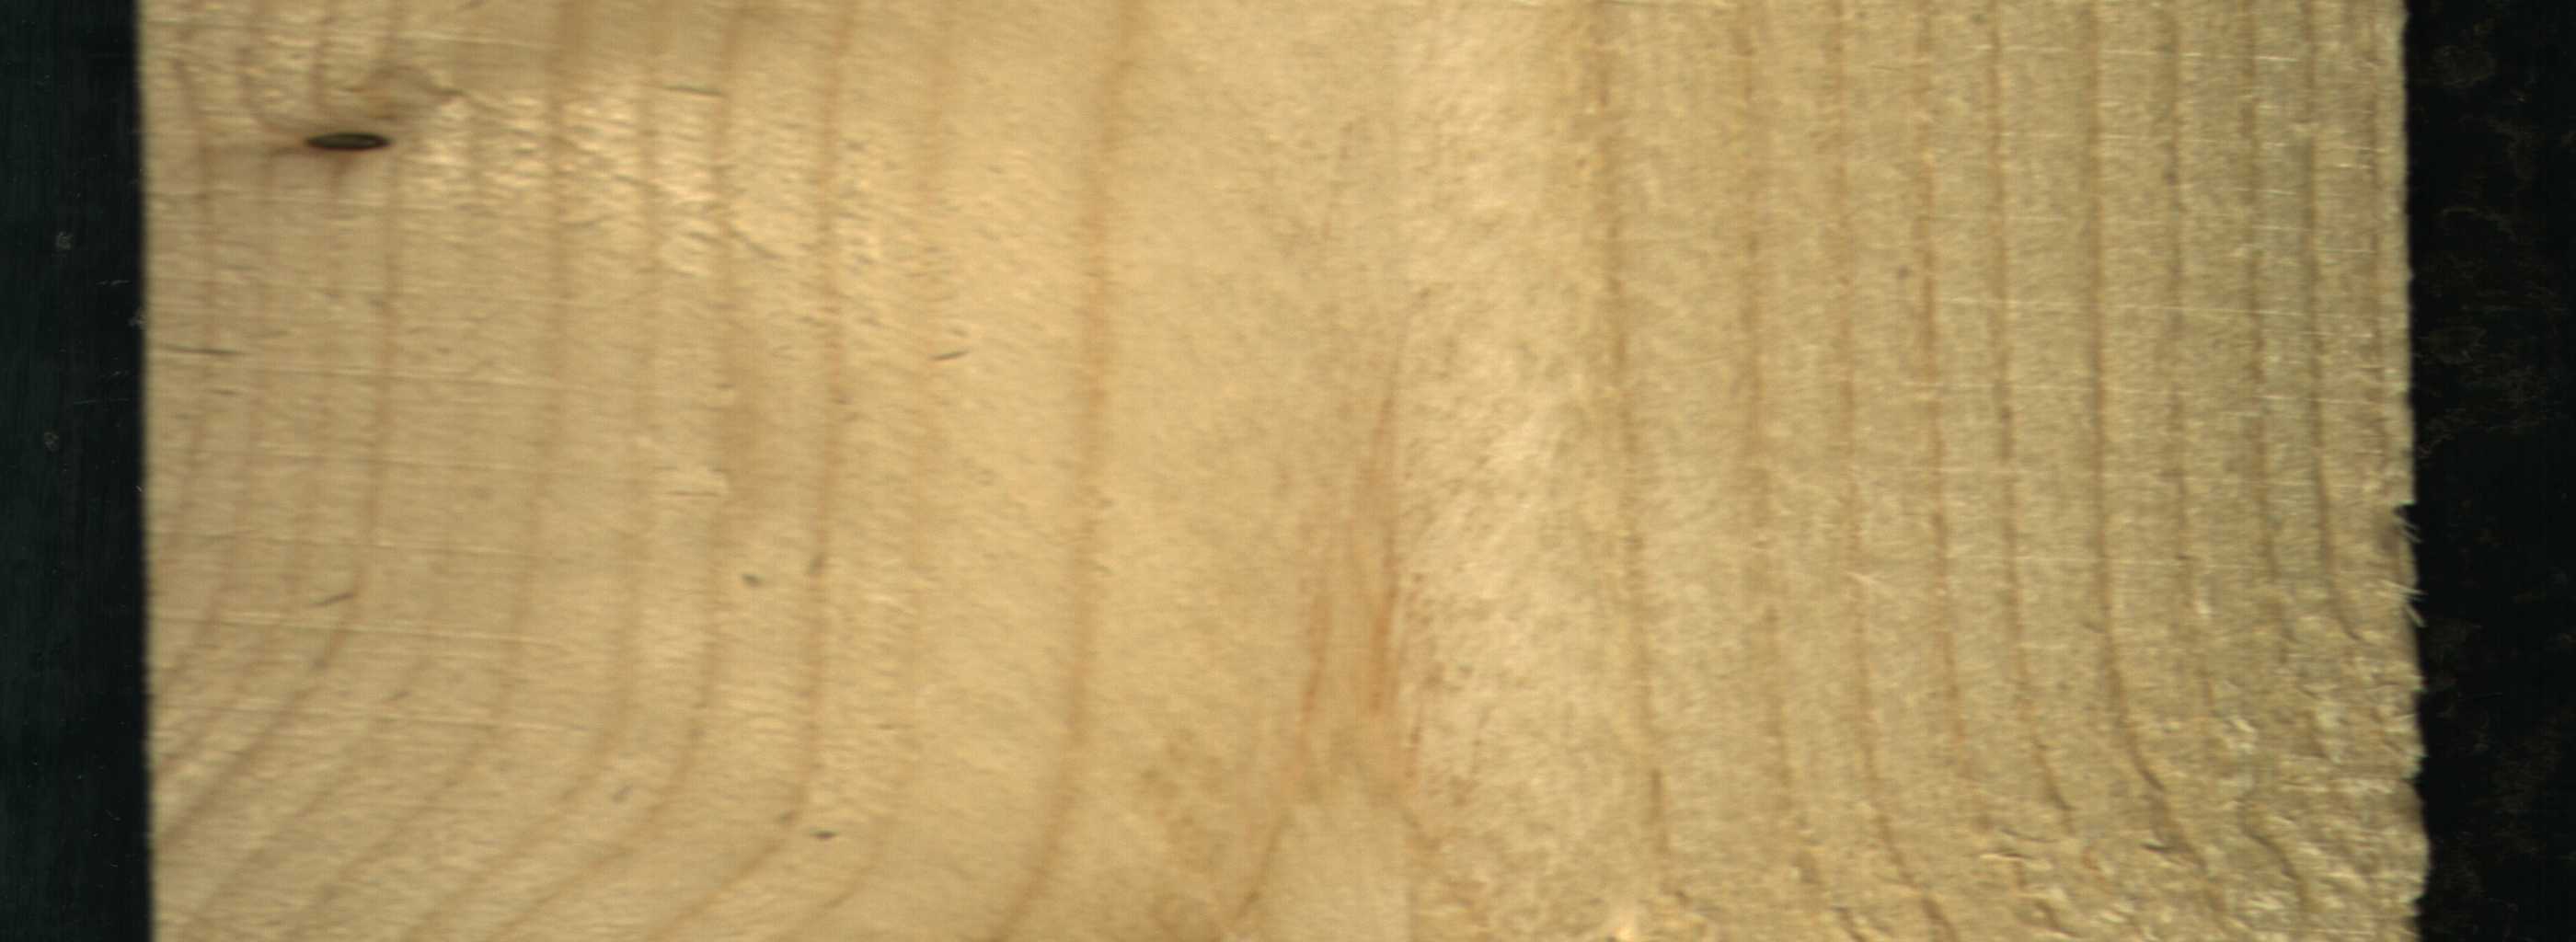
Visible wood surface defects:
Dead_Knot